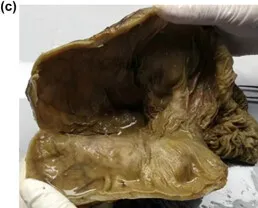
Postoperative specimen. (c) Multiple cut surfaces of the transverse colonic duplication.
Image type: pathology (h&e)